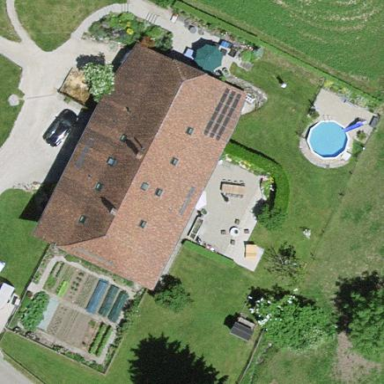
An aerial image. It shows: Farm building with half-hipped roof shape.